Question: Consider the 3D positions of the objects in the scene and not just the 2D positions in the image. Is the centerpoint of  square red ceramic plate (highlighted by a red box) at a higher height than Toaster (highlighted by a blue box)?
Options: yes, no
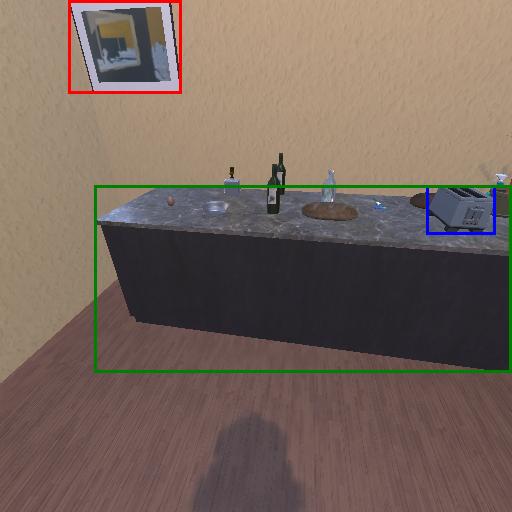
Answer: yes